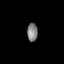
Tissue: lung
Cell type: Others
Senescence score: 0.2402
Nuclear area (px): 196
Mean DAPI intensity: 123.816